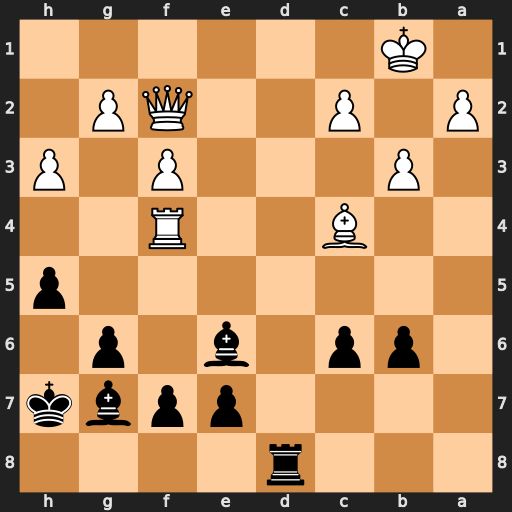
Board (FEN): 3r4/4ppbk/1pp1b1p1/7p/2B2R2/1P3P1P/P1P2QP1/1K6
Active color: b
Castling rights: -
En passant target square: -
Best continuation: Rd1#